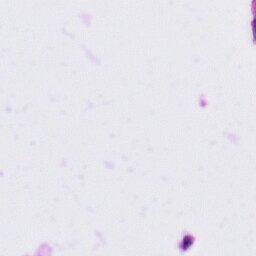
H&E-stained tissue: Tonsil